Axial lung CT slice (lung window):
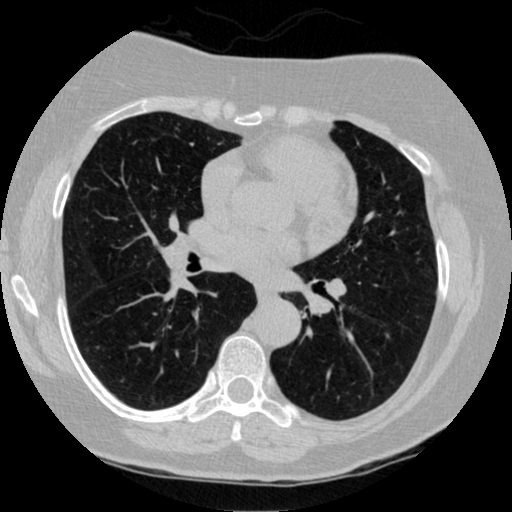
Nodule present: no